Aerial crown-view tile of a tropical tree (Barro Colorado Island, Panama), acquired 20241112:
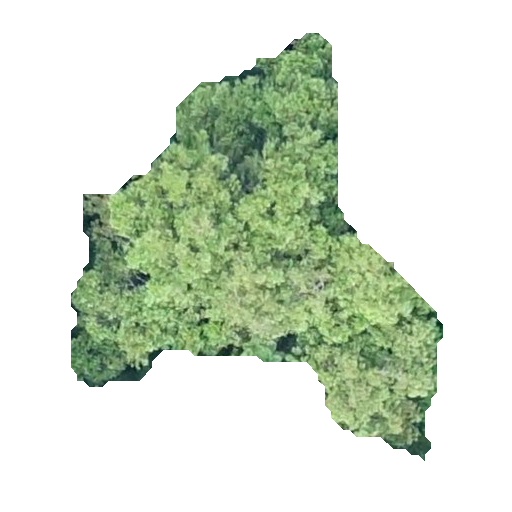
Species: Beilschmiedia tovarensis
GBIF accepted scientific name: Beilschmiedia tovarensis
Crown area: 129.972 m²